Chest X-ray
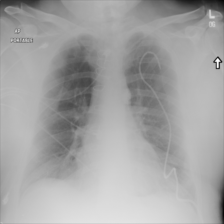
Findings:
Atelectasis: negative
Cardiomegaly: negative
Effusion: negative
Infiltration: negative
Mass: negative
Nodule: negative
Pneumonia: negative
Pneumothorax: negative
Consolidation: negative
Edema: negative
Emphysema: negative
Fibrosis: negative
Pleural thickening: positive
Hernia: negative